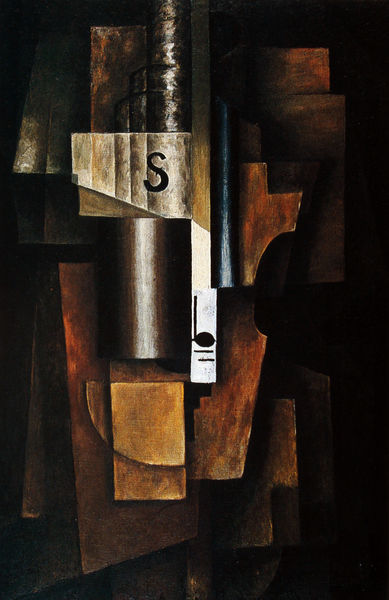
Titel: Violine
Künstler: Iwan Gawris
Standort: Krasnodar
Institution: Lunatscharskij-Kunstmuseum
Schlagwörter: blau, gemälde, körper, schatten, weiß, gelb, komposition, kubismus, ocker, braun, grau, holz, licht, mund, nase, schwarz, rot, beige, augen, gesicht, instrument, boden, blatt, musik, rund, stilleben, stillleben, relief, ansicht, abstrakt, flächen, formen, figuren, glanz, metall, collage, photographie, bruan, gemalt, buchstabe, photo, halbrund, silbern, farbfoto, picasso, saiten, objekt, geometrie, installation, duchamp, russisch, note, fragmente, braque, kyrillisch, glant